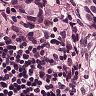
Metastatic tissue present: yes